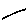
Label: line